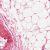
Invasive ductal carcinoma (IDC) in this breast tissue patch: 0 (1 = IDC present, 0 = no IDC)